Question: I'm trying to optimise the following query in wordpress, as it takes nearly a minute and a half to return a result. The table relationships are expressed in the following diagram:

'''
SELECT SQL_CALC_FOUND_ROWS wp_posts . *
FROM wp_posts
INNER JOIN wp_term_relationships
ON (wp_posts.ID = wp_term_relationships.object_id)
INNER JOIN wp_term_relationships AS tt1
ON (wp_posts.ID = tt1.object_id)
INNER JOIN wp_term_relationships AS tt2
ON (wp_posts.ID = tt2.object_id)
INNER JOIN wp_term_relationships AS tt3
ON (wp_posts.ID = tt3.object_id)
INNER JOIN wp_term_relationships AS tt4
ON (wp_posts.ID = tt4.object_id)
WHERE 1 = 1
AND (
wp_term_relationships.term_taxonomy_id IN (25)
OR tt1.term_taxonomy_id IN (26)
OR tt2.term_taxonomy_id IN (16)
OR tt3.term_taxonomy_id IN (17)
OR tt4.term_taxonomy_id IN (18)
)
AND wp_posts.post_type IN ('product')
AND (wp_posts.post_status = 'publish')
GROUP BY wp_posts.ID
ORDER BY wp_posts.post_title ASC
LIMIT 0 , 15
'''
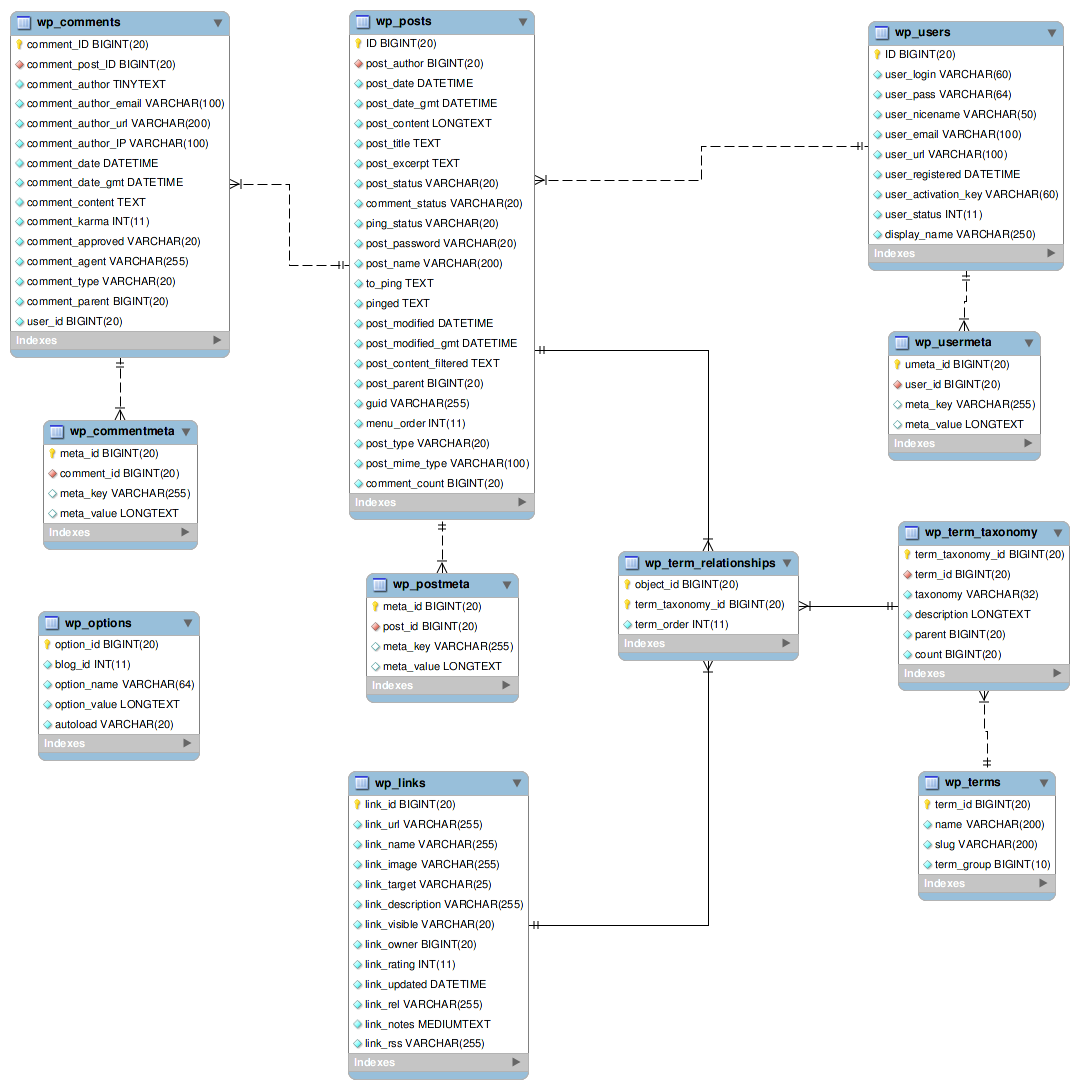
Answer: I don't understand the point of all the inner joins on the wp_term_relationships table when all it appears you're doing is looking for a series of values. Wouldn't the following perform the same and execute much faster?
'''
SELECT SQL_CALC_FOUND_ROWS wp_posts . *
FROM wp_posts
INNER JOIN wp_term_relationships
ON (wp_posts.ID = wp_term_relationships.object_id)
WHERE wp_term_relationships.term_taxonomy_id IN (25, 26, 16, 17, 18)
AND wp_posts.post_type = 'product'
AND wp_posts.post_status = 'publish'
GROUP BY wp_posts.ID
ORDER BY wp_posts.post_title ASC
LIMIT 0 , 15
'''